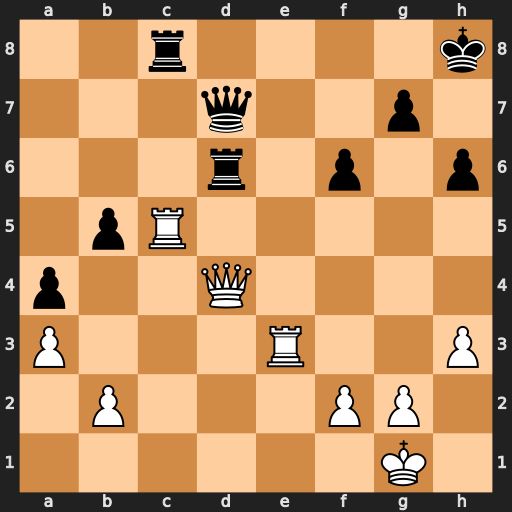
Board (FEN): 2r4k/3q2p1/3r1p1p/1pR5/p2Q4/P3R2P/1P3PP1/6K1
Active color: w
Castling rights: -
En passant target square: -
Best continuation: Rxc8+ Qxc8 Qxd6